Brain MRI, t1w sequence, axial 2D slice.
Patient: age 45, sex F, weight 95 kg, height 1.95 m
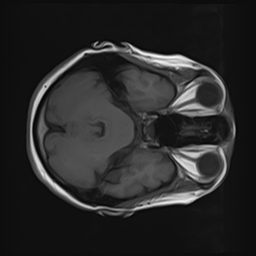